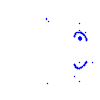
Particle: kaon